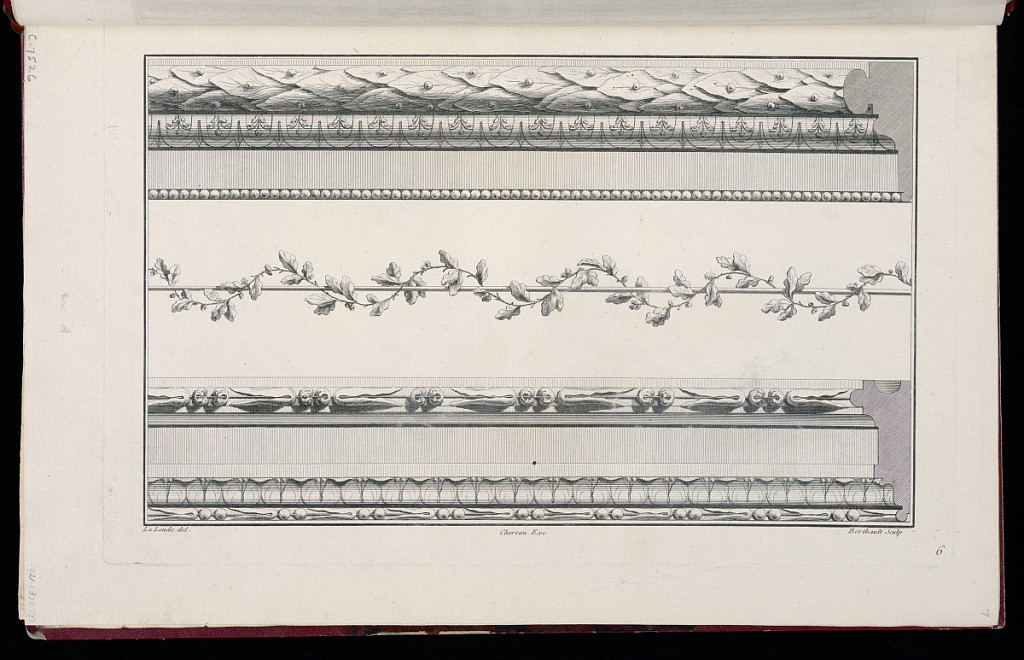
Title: Three Border Designs
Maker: Richard de Lalonde, French, active 1780–96
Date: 1785-1788
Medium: Etching on off-white laid paper
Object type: Print
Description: Three bands of border designs, stacked horizontally on the page. The top border, with cross-section on the right, is comprised of laurel leaves over a row of egg and dart molding, a planar band, and beads; the middle border is a vine ribboned around a thin pole; the bottom border, also with cross-section on the right, has rows of stylized leaves and conical motifs. The plate is signed and numbered.